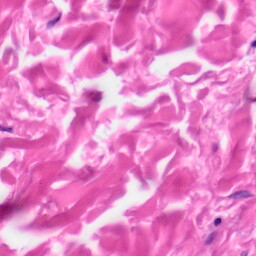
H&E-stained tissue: Skin